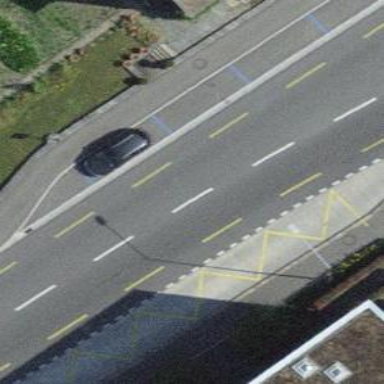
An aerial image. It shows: Bus stop with designated public transport stop position.